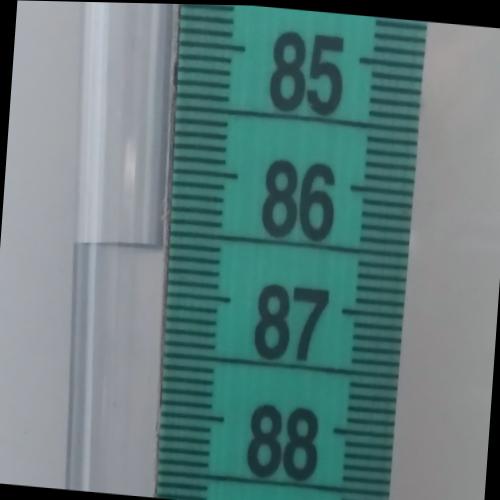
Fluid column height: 86.6 cm